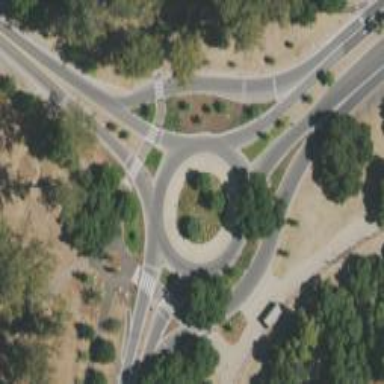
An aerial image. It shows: Secondary road around roundabout.